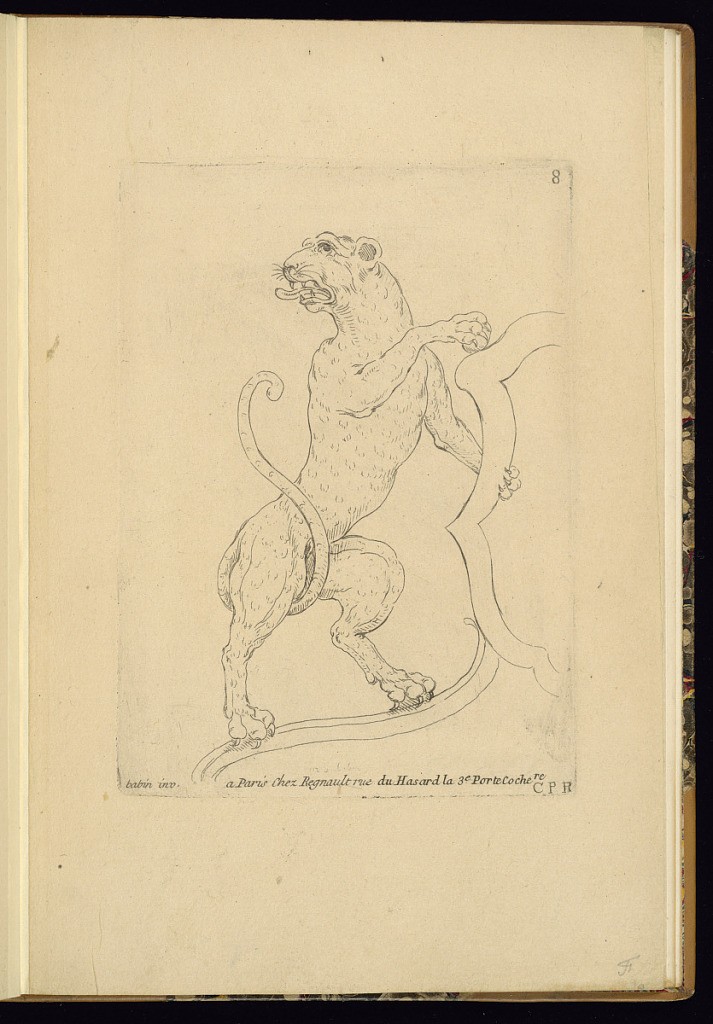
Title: Metalwork Design
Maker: Babin, French, ca. 1750
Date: ca. 1780
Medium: Etching on paper
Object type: Print
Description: Design for ironwork/ metalwork - a cheetah or leopard supporting a blank coat of arms. The plate is numbered and signed.